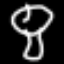
Label: mushroom